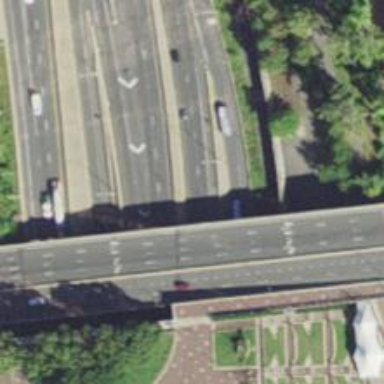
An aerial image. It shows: Asphalt motorway link.